Question: I have the following Qt class:
'''
class GLWidget : public QGLWidget
{
Q_OBJECT
public:
GLWidget(QWidget *parent = 0);
private:
void initializeGL();
void resizeGL(int w, int h);
void paintGL();
double posX;
double posY;
double posZ;
};
'''
When I put this in the constructor, my program produces a 'SIGABRT' during 'GLWidget::~GLWidget':
'''
this->posX = 0.0;
this->posY = 0.0;
this->posZ = 1.0;
'''
These member variables aren't used anywhere else in the class. If I don't initialize the member variables, the program doesn't fail. How can this lead to a 'SIGABRT'?

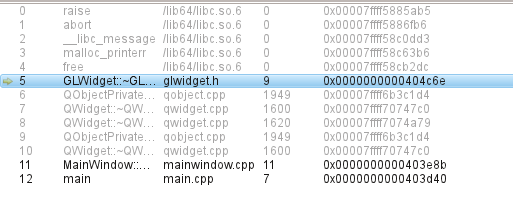
Answer: Did you check the core file to see where it died?
That said, the most likely scenario is division by zero and/or assertion that X and Y are not zero.
EDIT: Also it seems likely that when you don't initialize the values the program is behaving wrong but it just to work correctly/better.
EDIT2 in response to comment: You can configure unix/linux systems (with 'coreadm') to leave a "core" file behind when you program crashes or aborts. It contains information about the call stack, registers, memory, etc. It does appear that you found it (or something similar). The line that says
> free(): invalid next size (fast):
0x00000000006e3110
actually makes me change my mind. It looks like your heap is corrupted, and the deletion is causing that to become visible. One possibility is that you deleted the object twice. If you're on Linux, valgrind will probably be your best way to figure out what happened.